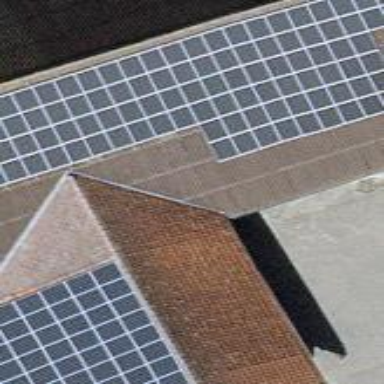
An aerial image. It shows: Solar photovoltaic panel generator.